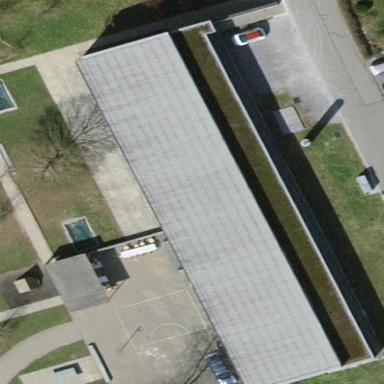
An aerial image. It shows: School.